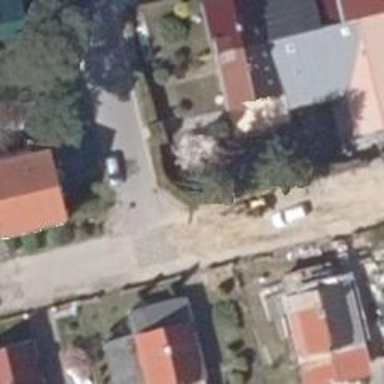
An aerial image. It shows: Residential road.